Field crop: maize
Growth stage: 2
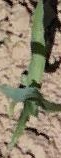
Species: maize